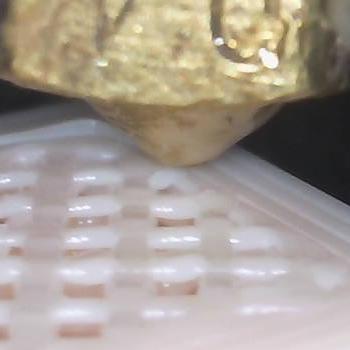
Flow rate: 35%